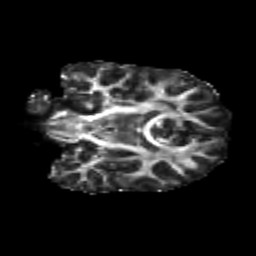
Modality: FA
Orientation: coronal
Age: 12
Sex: male
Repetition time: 9.4 s
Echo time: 0.089 s